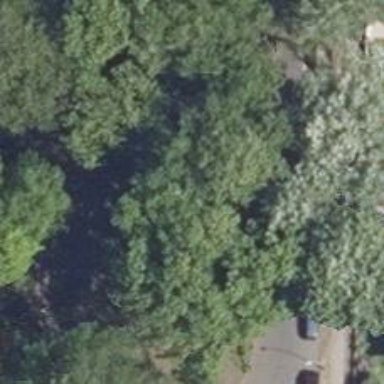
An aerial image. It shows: Single tag "natural: tree."